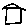
Label: house